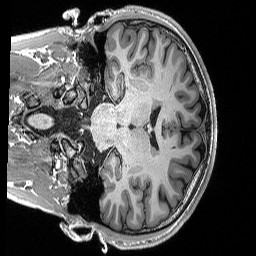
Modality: T1w
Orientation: coronal
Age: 18
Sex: male
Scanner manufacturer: siemens
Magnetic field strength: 3 T
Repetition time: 2.3 s
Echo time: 0.00298 s